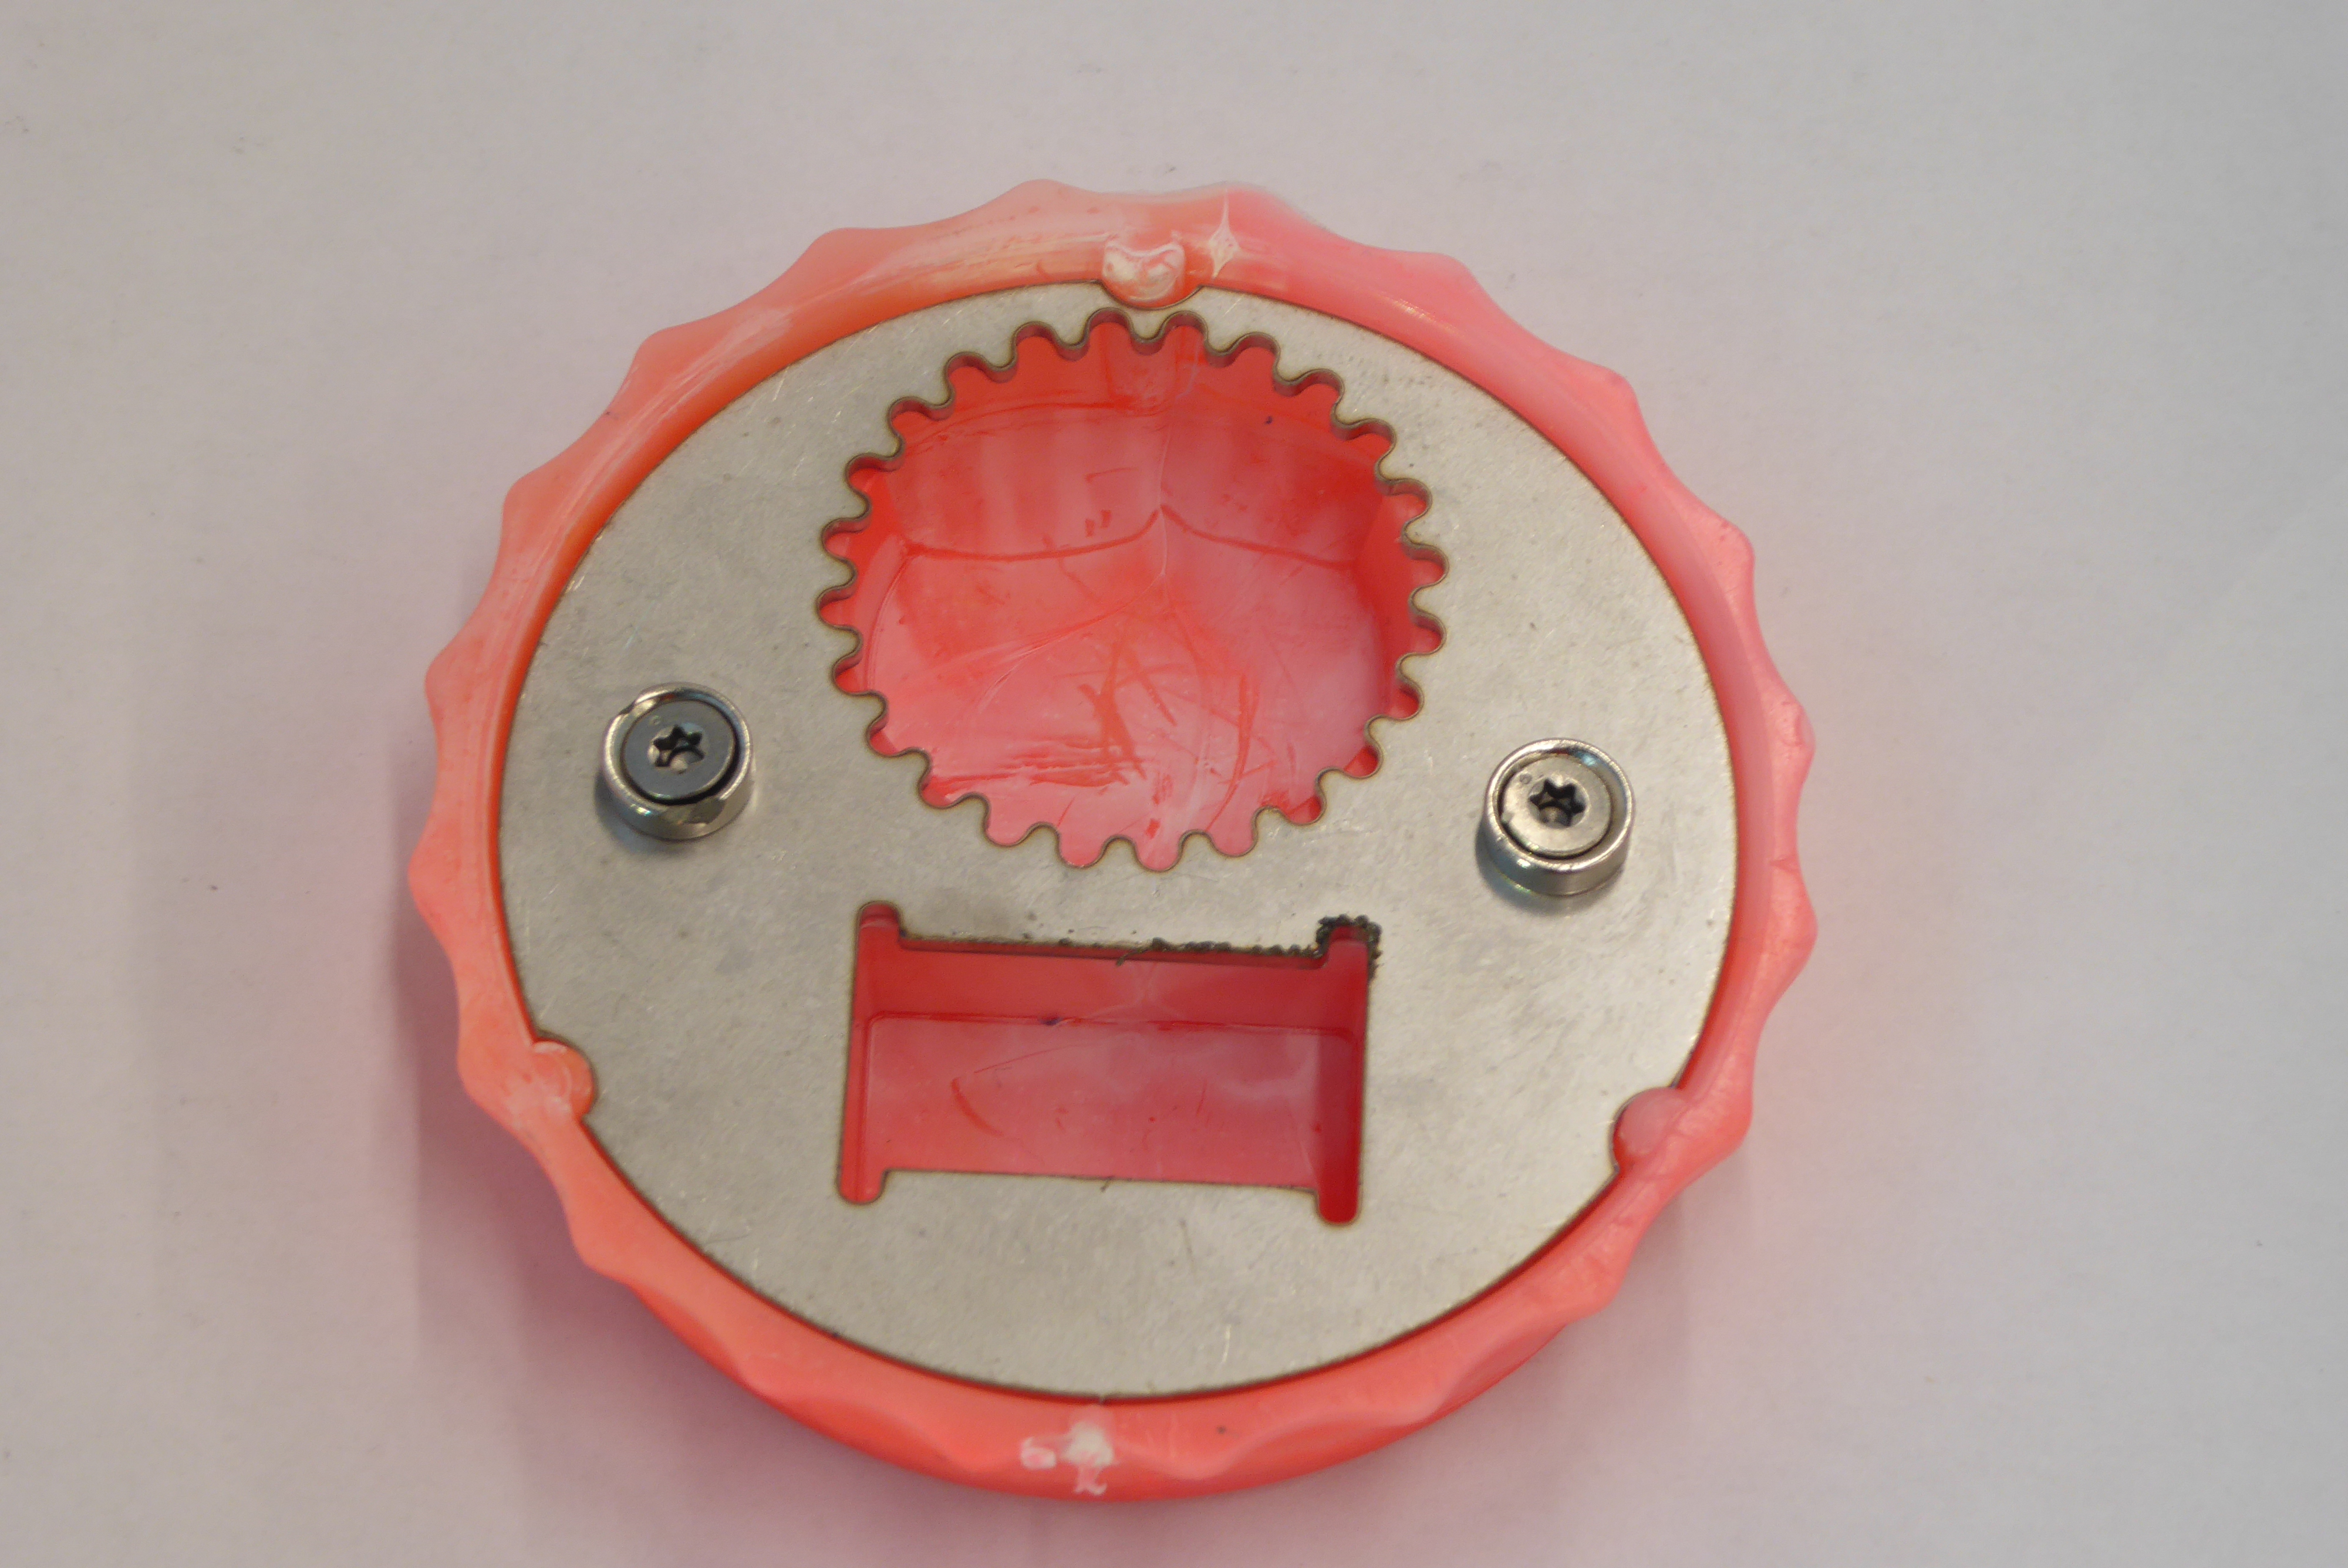
Label: Bottle Opener